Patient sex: M
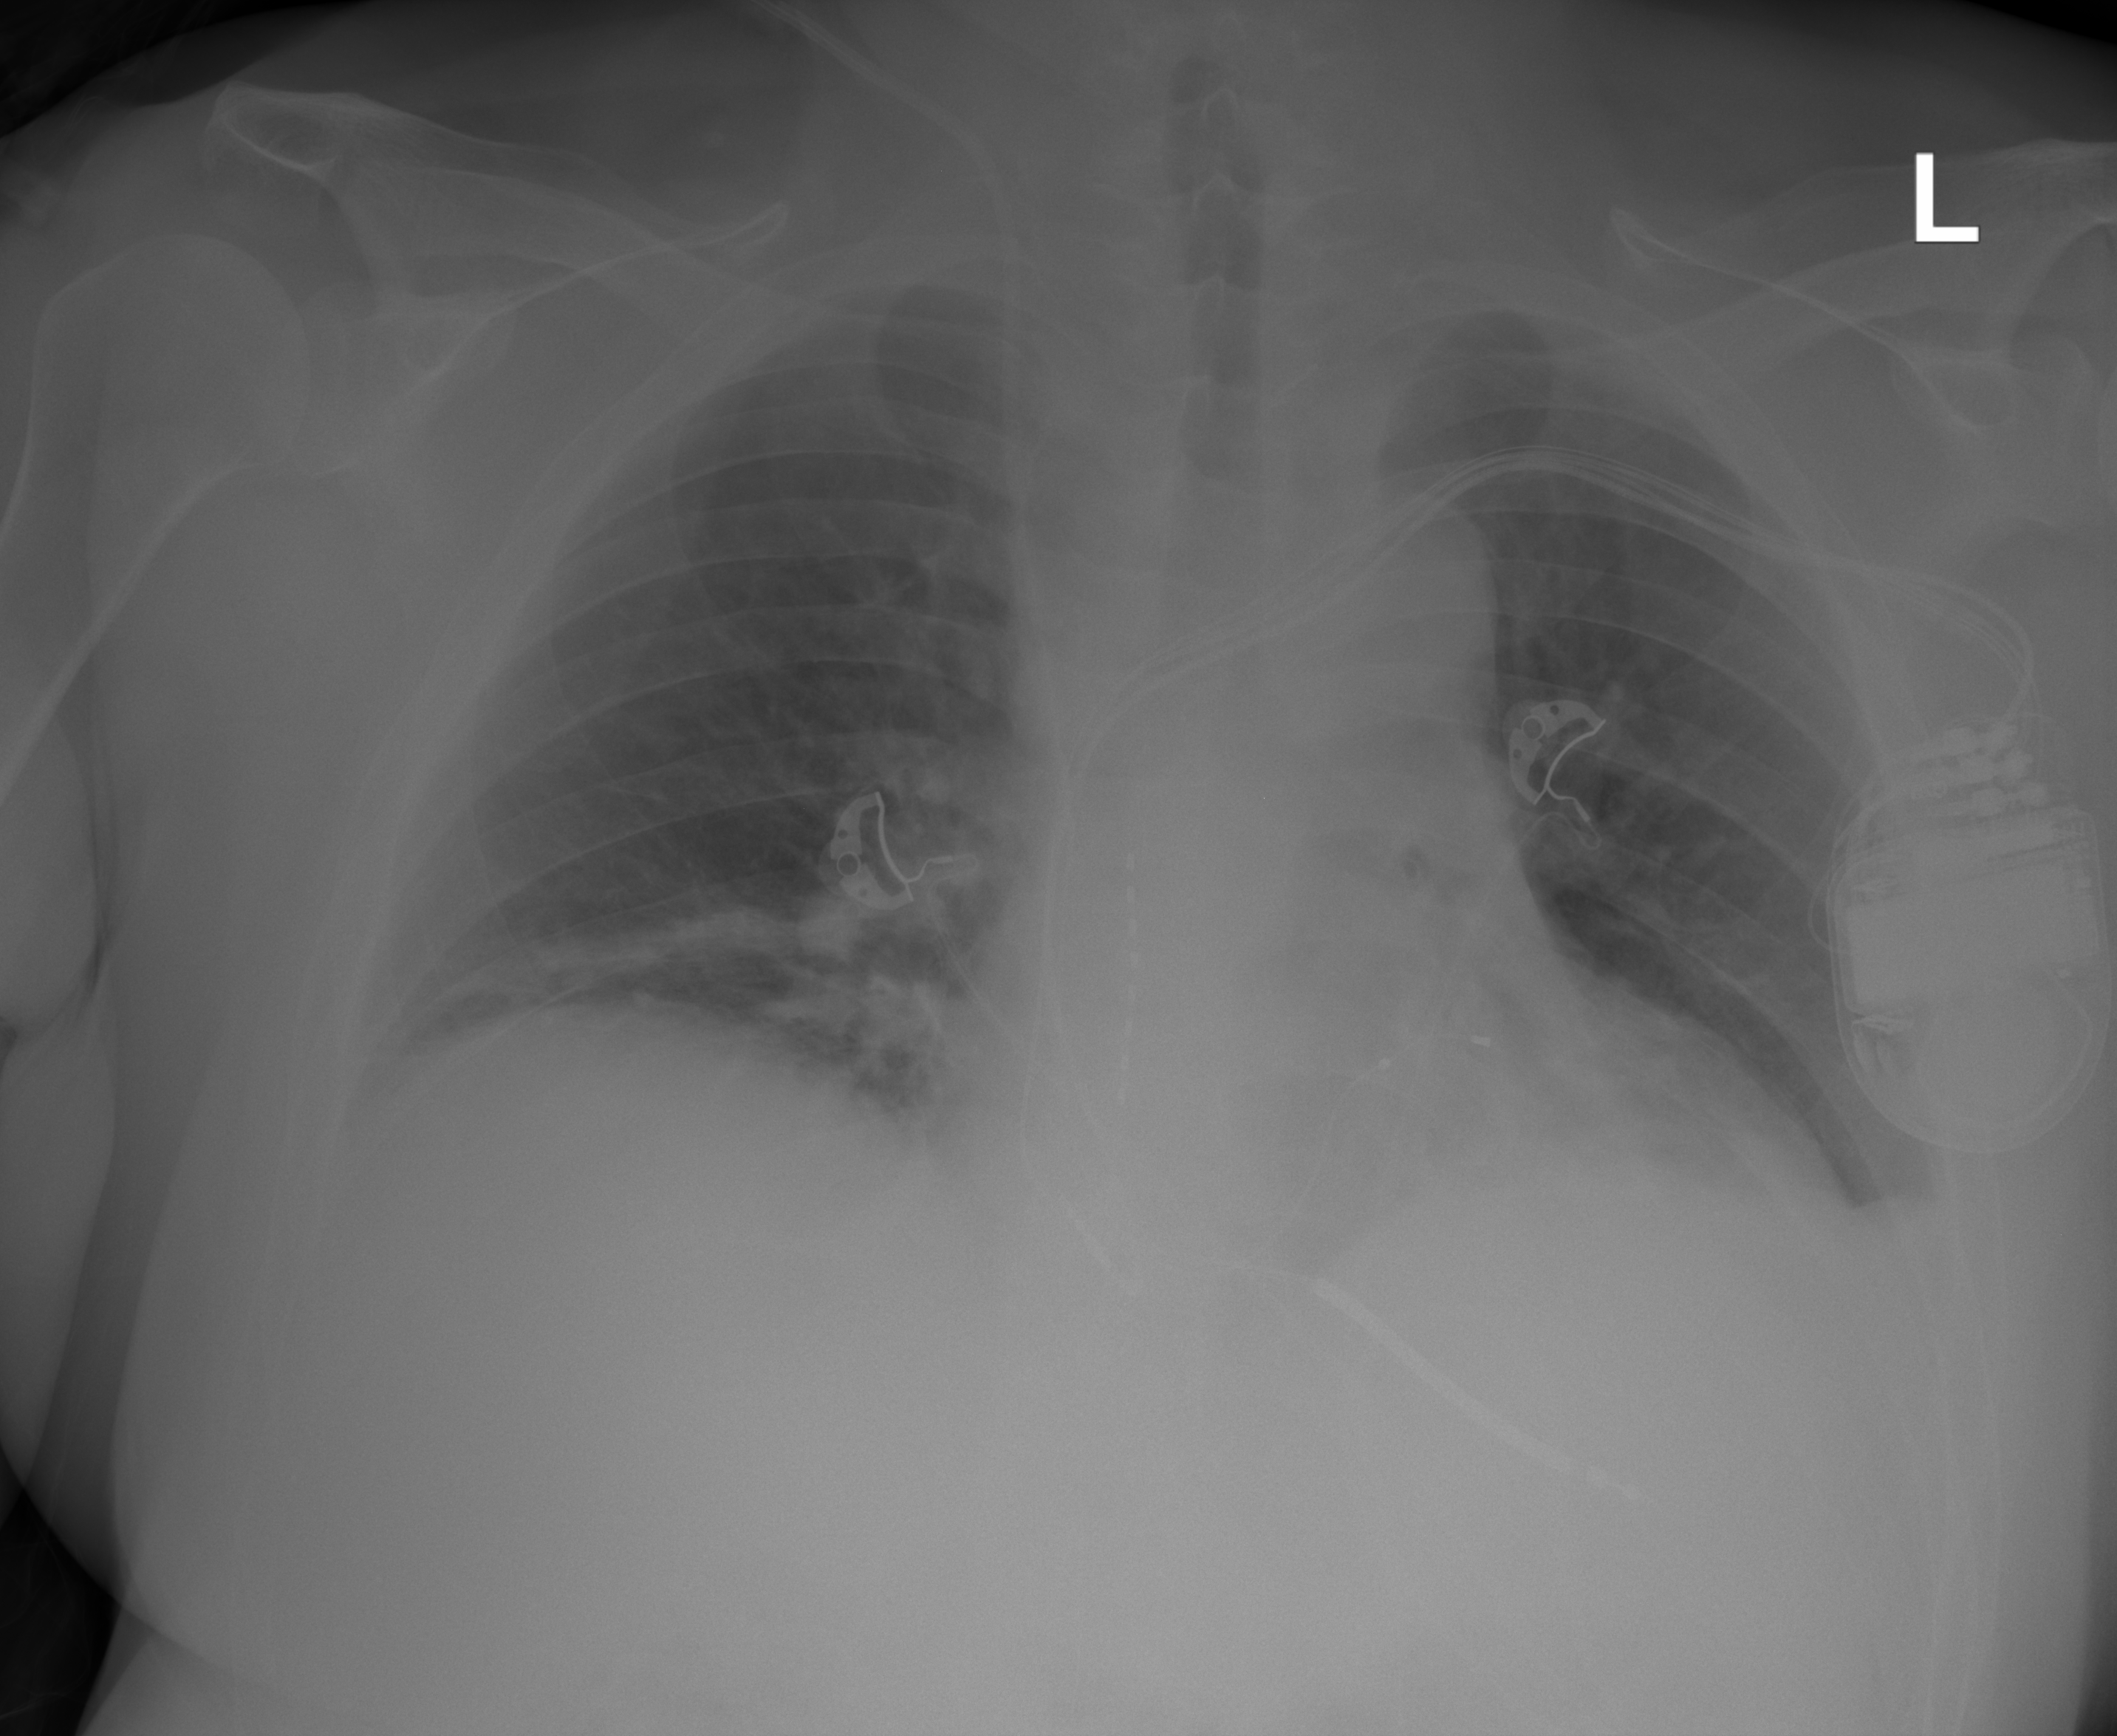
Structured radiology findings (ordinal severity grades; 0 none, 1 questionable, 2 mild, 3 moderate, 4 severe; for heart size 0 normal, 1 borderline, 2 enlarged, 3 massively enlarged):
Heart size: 2
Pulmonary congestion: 0
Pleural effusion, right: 0
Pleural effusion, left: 0
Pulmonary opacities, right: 0
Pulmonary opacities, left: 0
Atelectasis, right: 3
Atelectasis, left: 2